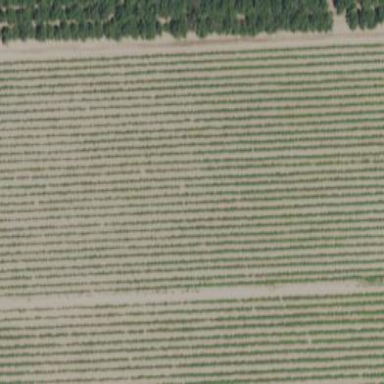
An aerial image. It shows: Vineyard growing grapes.